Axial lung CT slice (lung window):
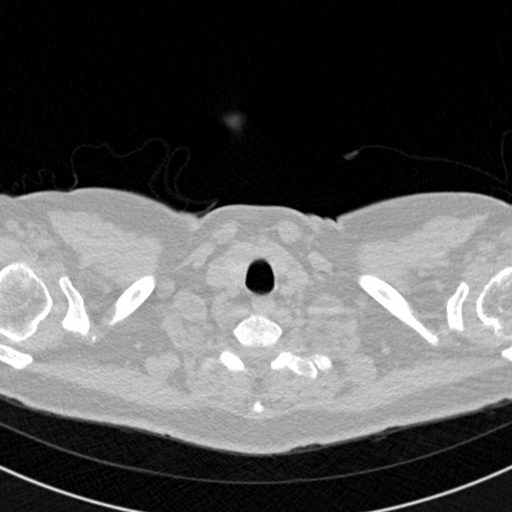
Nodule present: no